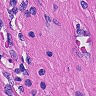
Metastatic tissue present: no